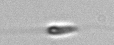
Label: flagellate_morphotype3